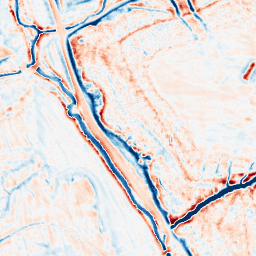
Category: edge_preserving
Decomposition family: bilateral
Decomposition parameters: d: 15
sigma_color: 50
sigma_space: 25
Upsampling method: cubic_catmull_rom
Upsampling parameters: scale: 2
Upsampling scale: 2